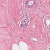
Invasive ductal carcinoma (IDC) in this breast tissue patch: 0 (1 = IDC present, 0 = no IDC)